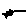
Label: fish